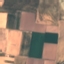
Land use / land cover class: AnnualCrop